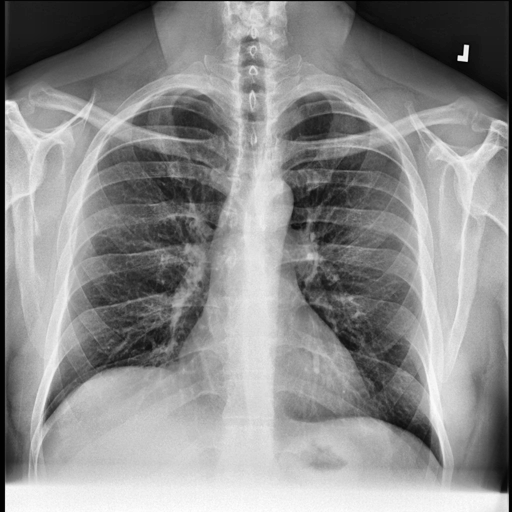
Finding: NORMAL